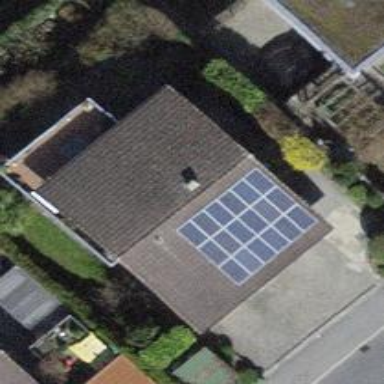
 consisting of solar photovoltaic panels."